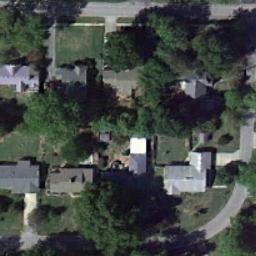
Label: medium_residential